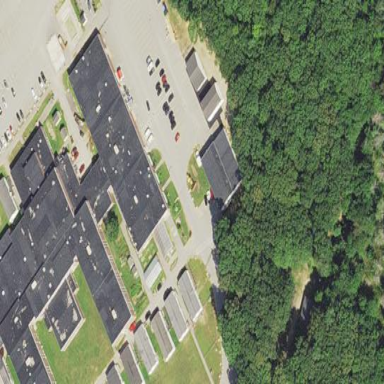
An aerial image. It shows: School building.